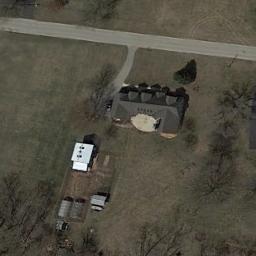
Label: residential